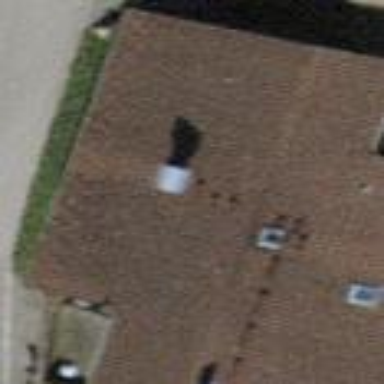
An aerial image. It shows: Gabled roofed house.